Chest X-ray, PA view. Patient: 43 years old, sex F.
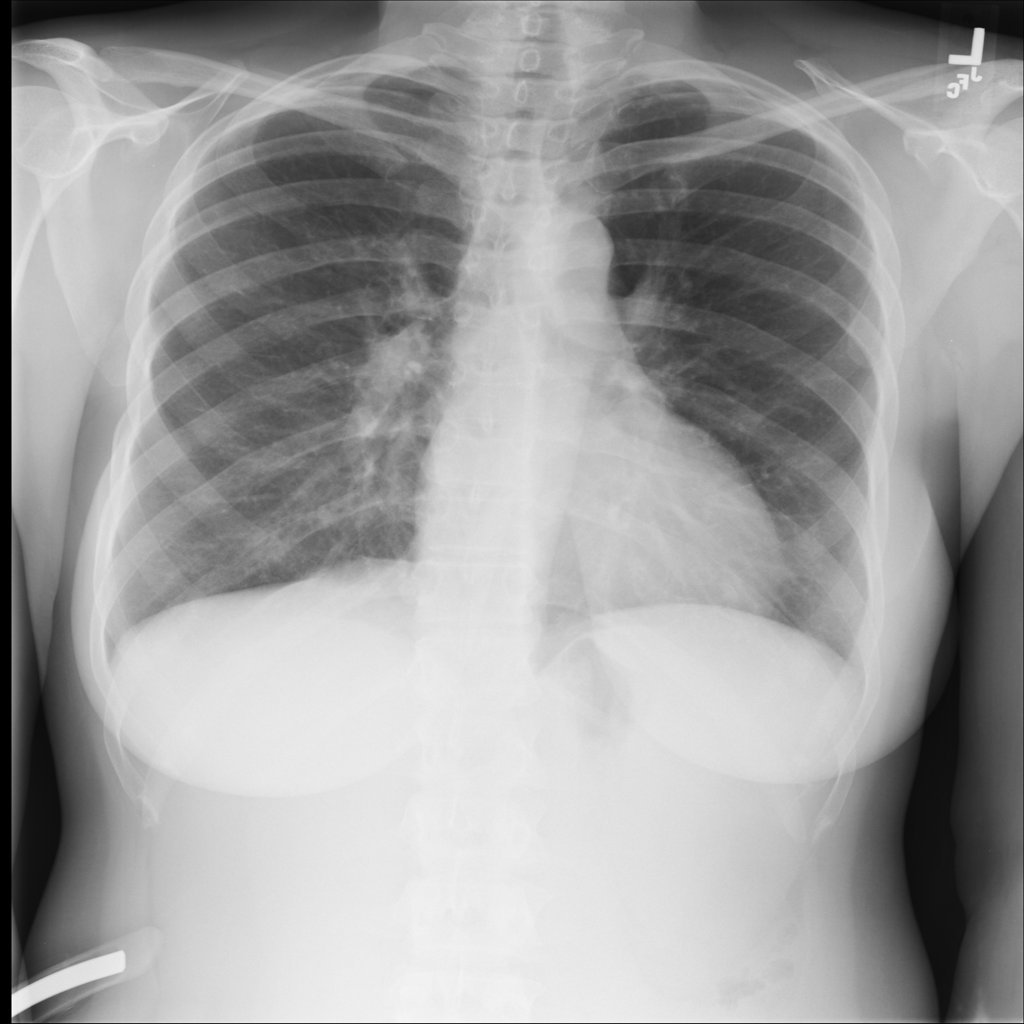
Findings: No Finding